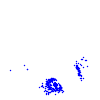
Particle: electron